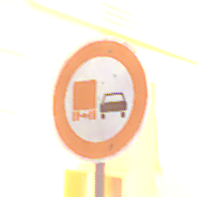
Verkehrszeichen: UeberholverbotKraftfahrzeuge
Umgebung: Outdoor, Urban
Tageszeit: Night
Wetter: Clear
Licht: Artificial
Jahreszeit: NotSpecified
Kontrast: HighContrast